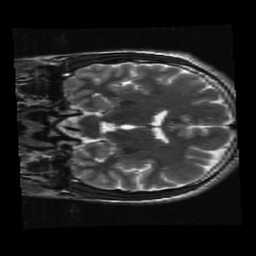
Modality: T2w
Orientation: coronal
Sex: male
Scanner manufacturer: ge
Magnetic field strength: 3 T
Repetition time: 5 s
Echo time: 0.1012 s